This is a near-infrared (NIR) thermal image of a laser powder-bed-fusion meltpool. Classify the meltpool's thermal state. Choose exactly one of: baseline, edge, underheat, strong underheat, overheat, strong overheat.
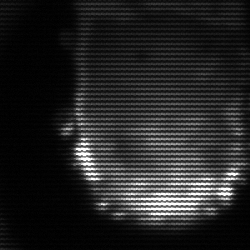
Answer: baseline